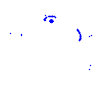
Particle: proton